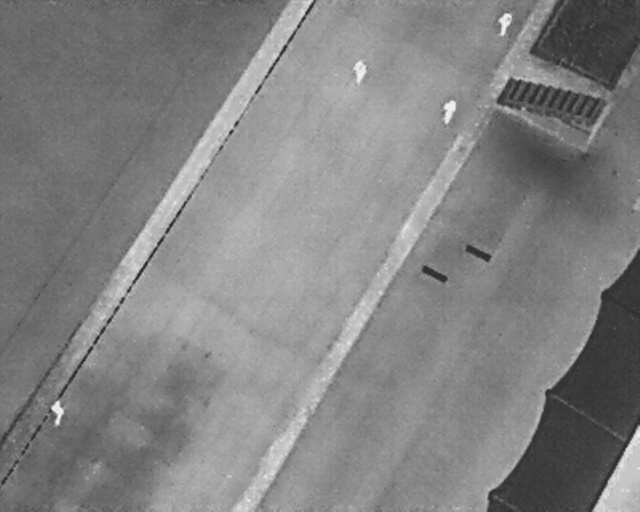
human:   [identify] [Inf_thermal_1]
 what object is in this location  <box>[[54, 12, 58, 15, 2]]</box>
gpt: <ref>1 large person at the top</ref>

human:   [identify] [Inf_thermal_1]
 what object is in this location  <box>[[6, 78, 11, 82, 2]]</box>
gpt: <ref>1 large person at the bottom left</ref>